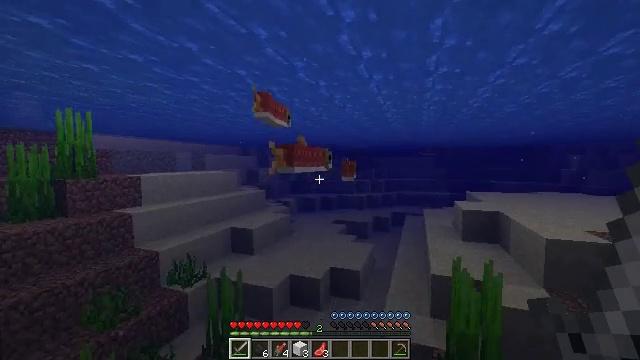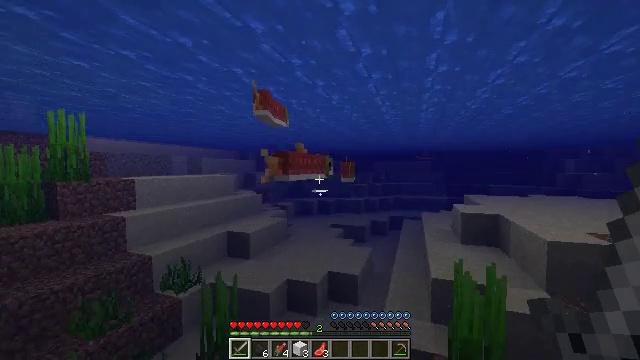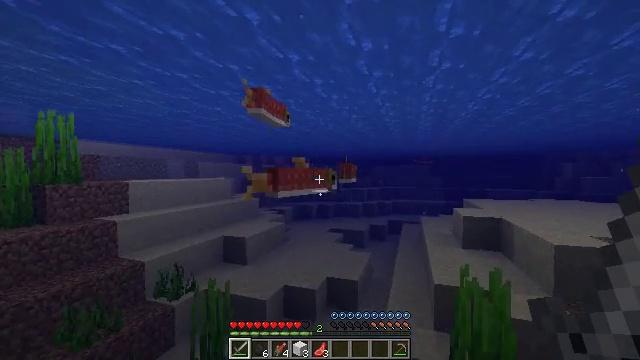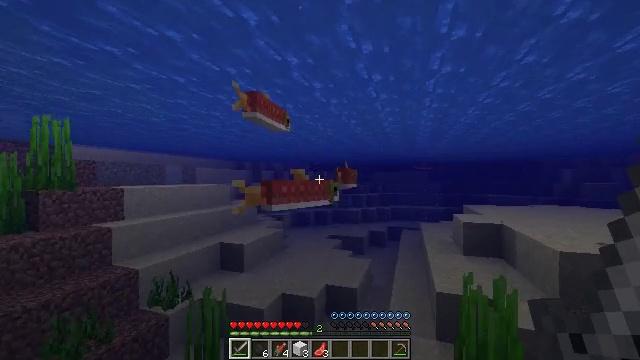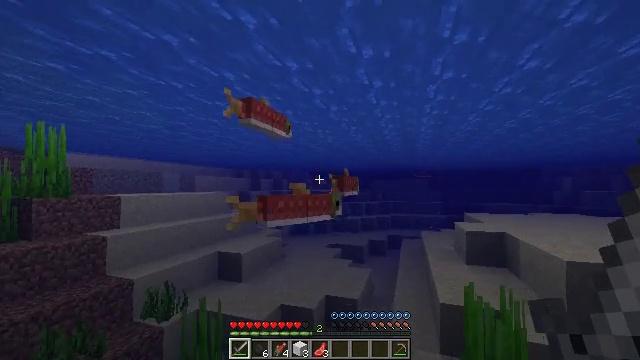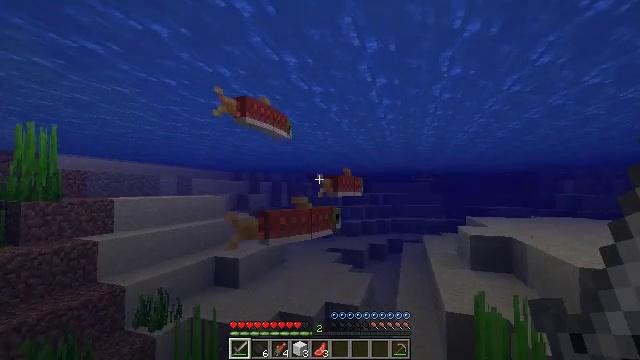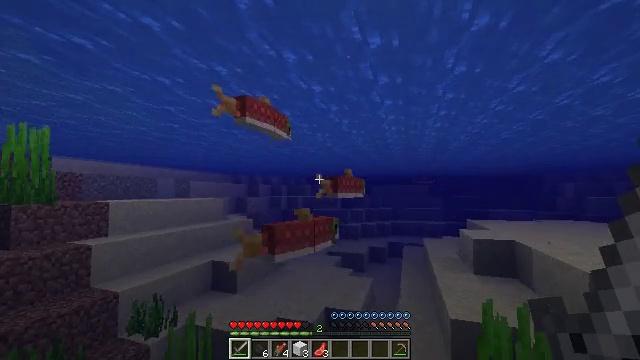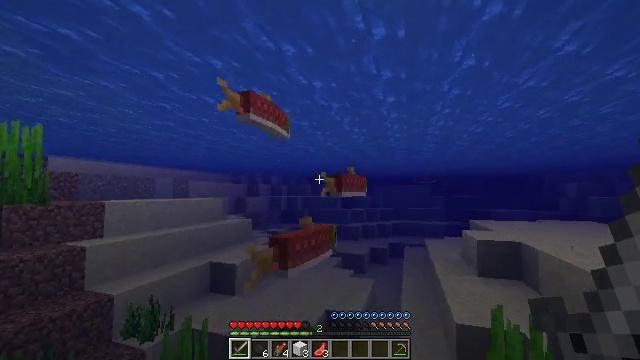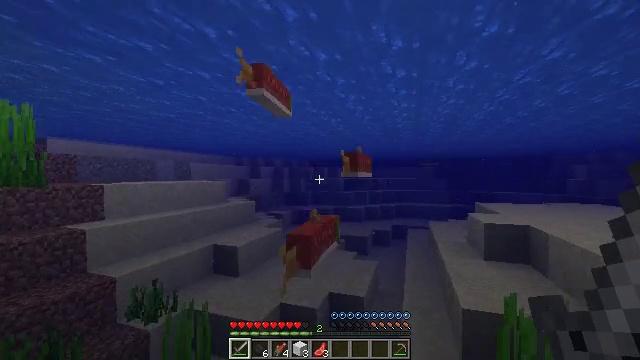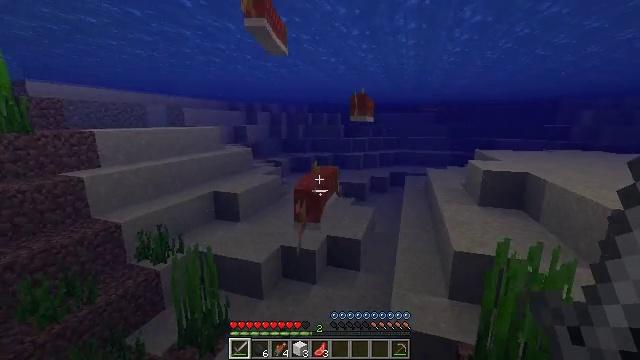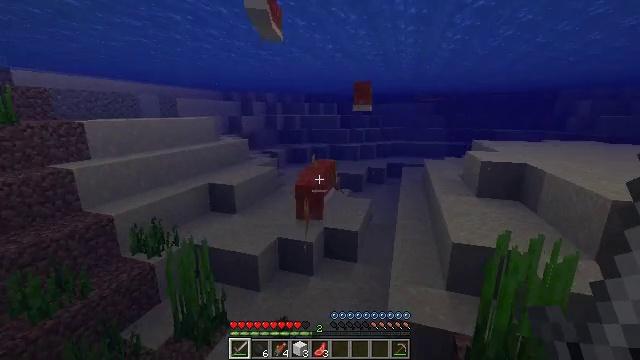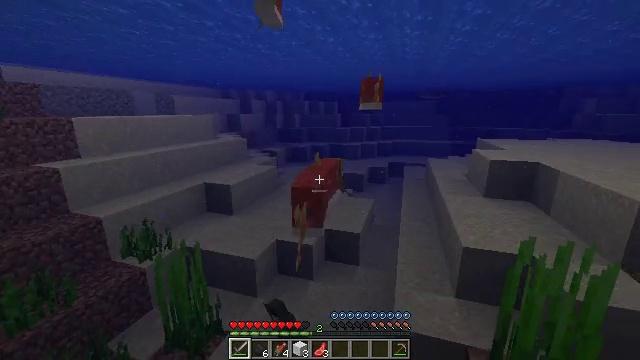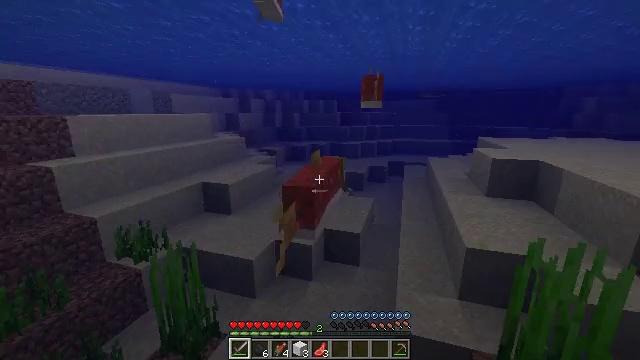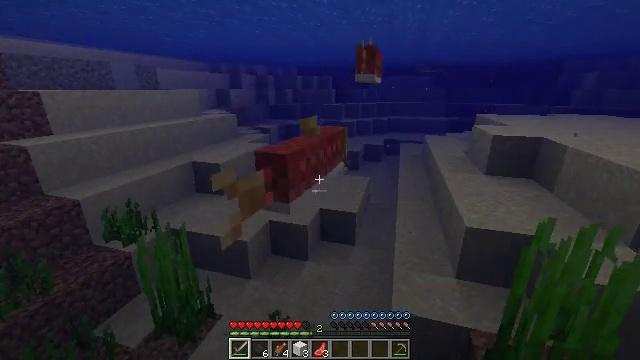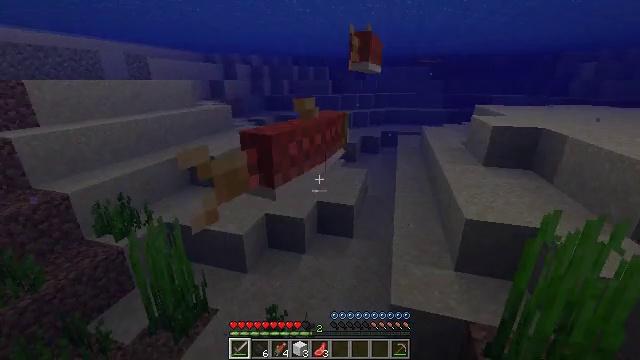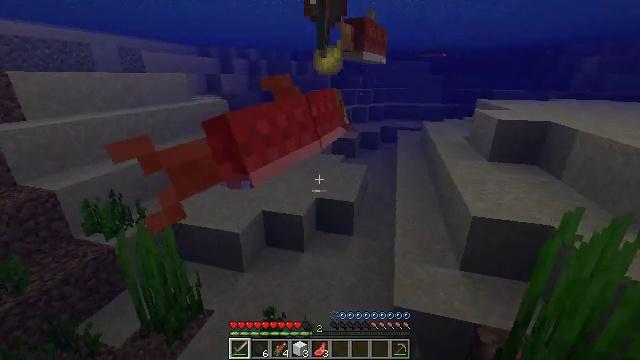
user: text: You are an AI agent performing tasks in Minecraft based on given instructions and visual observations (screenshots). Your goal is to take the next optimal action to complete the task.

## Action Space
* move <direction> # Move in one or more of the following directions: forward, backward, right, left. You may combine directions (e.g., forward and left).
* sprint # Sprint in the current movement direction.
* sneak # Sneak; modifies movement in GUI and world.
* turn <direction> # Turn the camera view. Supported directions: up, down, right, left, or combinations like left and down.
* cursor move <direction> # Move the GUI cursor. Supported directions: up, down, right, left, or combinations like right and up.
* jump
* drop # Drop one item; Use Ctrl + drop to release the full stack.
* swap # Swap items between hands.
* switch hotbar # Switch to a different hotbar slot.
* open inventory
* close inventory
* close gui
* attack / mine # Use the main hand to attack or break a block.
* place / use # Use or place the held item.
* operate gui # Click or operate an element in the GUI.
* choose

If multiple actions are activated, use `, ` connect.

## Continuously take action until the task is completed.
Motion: motion action
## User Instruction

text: Hunt fish.
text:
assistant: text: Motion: move forward, turn up
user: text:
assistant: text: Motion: move forward, turn up
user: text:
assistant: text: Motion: move forward, turn up
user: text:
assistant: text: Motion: move forward, turn up
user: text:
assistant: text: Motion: move forward
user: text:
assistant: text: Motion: move forward
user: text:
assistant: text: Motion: move forward
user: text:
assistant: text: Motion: move forward, turn down
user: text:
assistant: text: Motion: move forward, turn down
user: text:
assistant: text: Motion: move forward, turn down, attack / mine
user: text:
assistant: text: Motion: move forward, attack / mine
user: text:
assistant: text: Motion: move forward, attack / mine
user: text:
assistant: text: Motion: move forward, turn right and down, attack / mine
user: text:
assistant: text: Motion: move forward, turn down
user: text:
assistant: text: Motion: move forward
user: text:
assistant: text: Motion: move forward
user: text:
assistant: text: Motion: move forward
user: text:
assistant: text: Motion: no_op
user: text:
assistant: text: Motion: turn up
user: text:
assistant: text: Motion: turn right and up
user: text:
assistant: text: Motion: turn right and up
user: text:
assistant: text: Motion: turn up
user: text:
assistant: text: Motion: turn up
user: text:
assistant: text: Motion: no_op
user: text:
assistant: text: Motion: move forward
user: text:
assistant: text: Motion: move forward
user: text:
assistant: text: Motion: move forward
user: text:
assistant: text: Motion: move forward
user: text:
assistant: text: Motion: move forward, turn left
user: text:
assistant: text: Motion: move forward, turn left